Question: I am trying to access a controller I have created and call one of its action in debug but I am getting an error. I can access the home controller and its actions but when I route to /booking or /booking/booktable it gives me the following error. It seems like the location of the view is not found.
Can someone advice on how to fix this issue?
Thanks

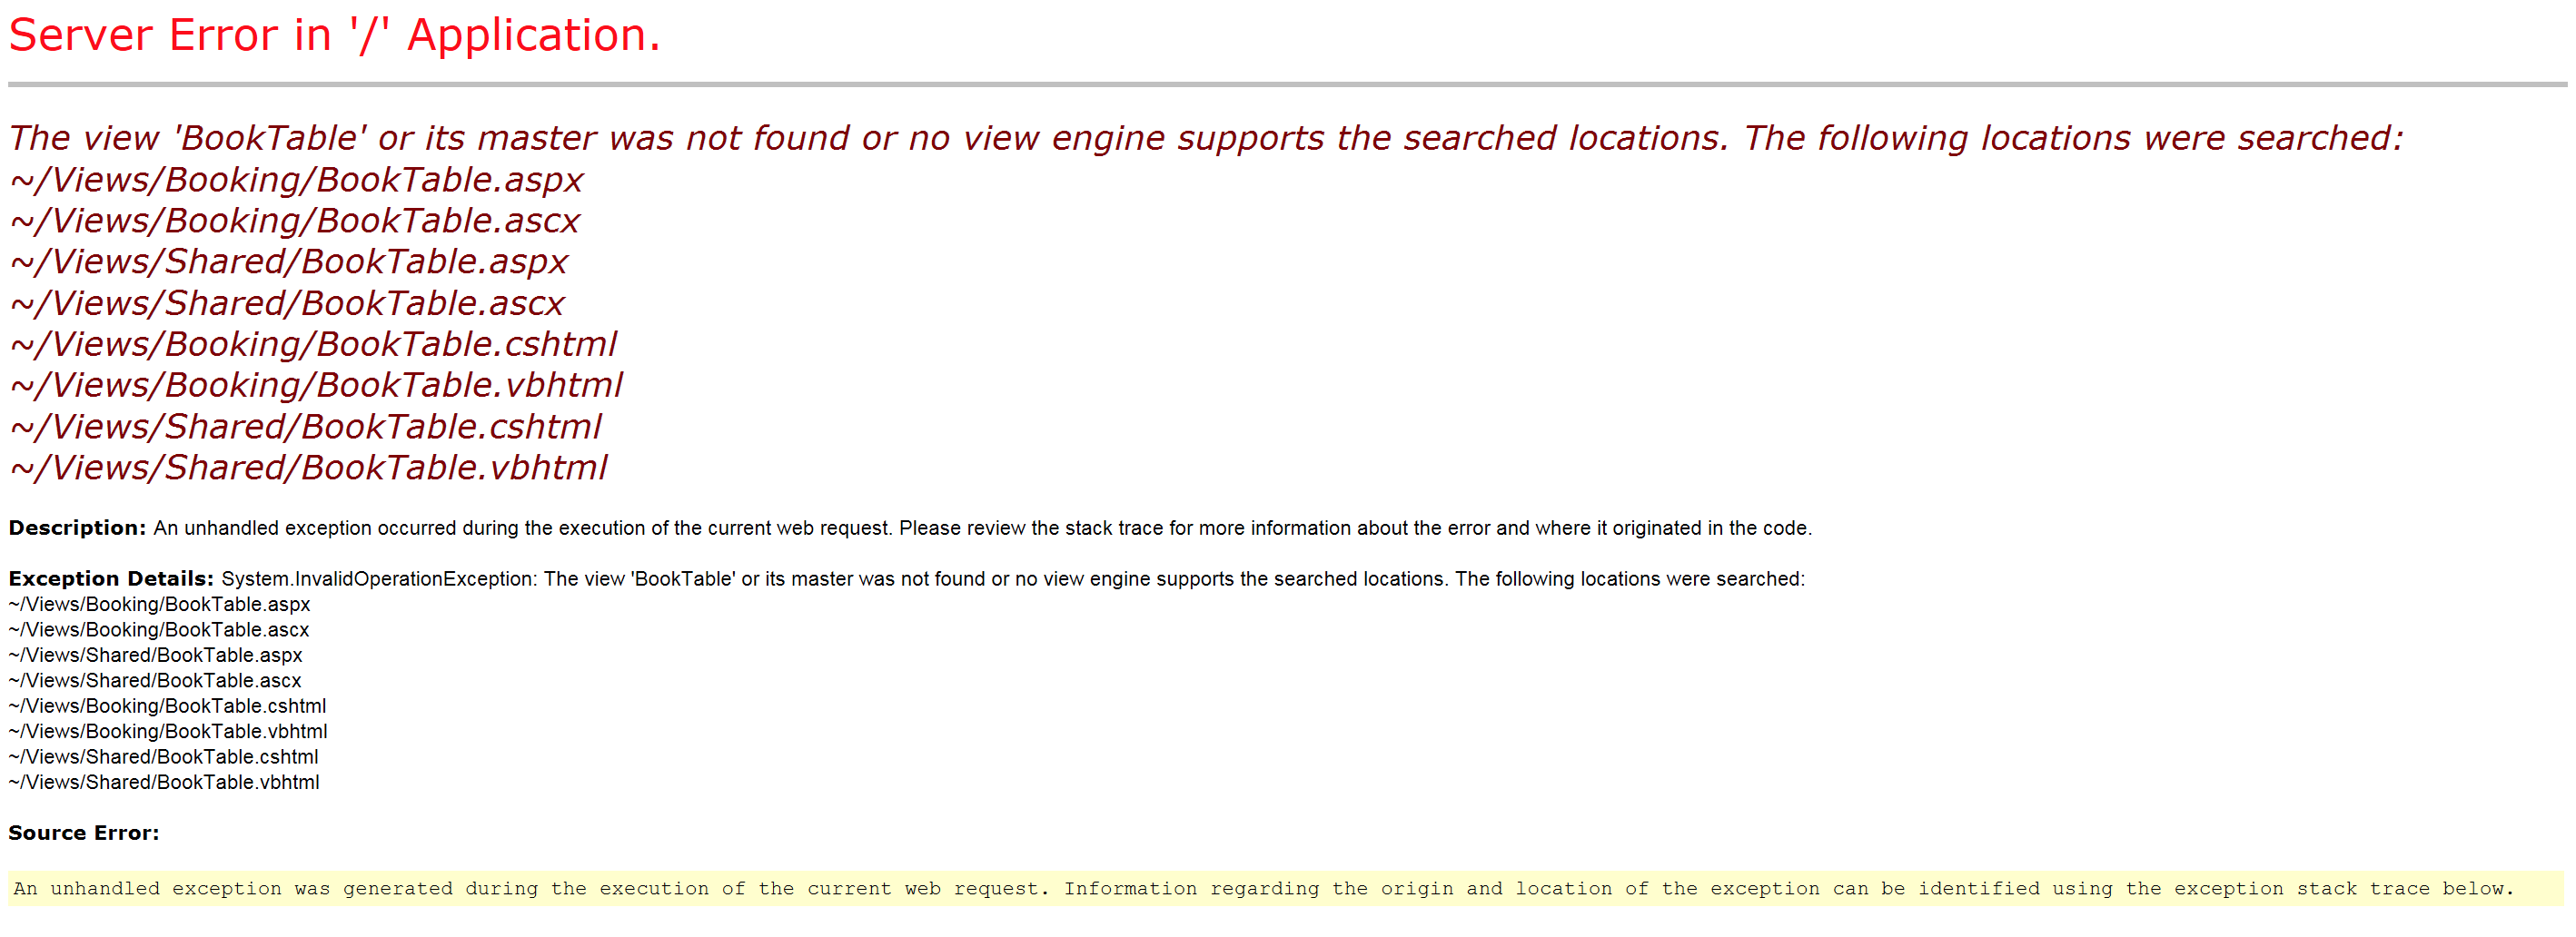
Answer: The error itself is quite explanatory. Make sure that you have a view with the name and in the location that the error message says.